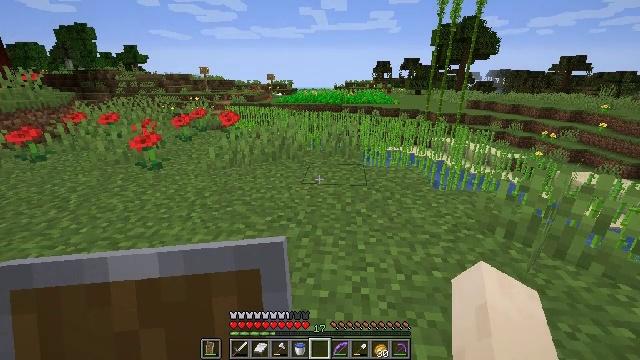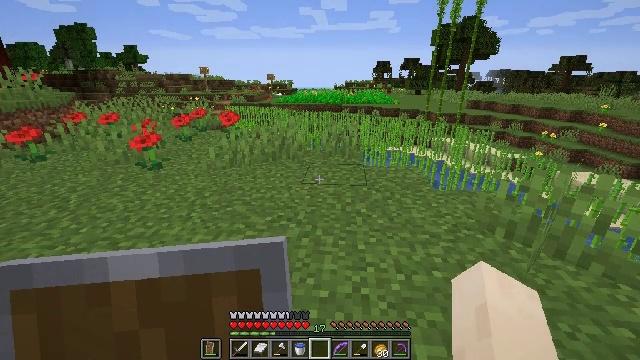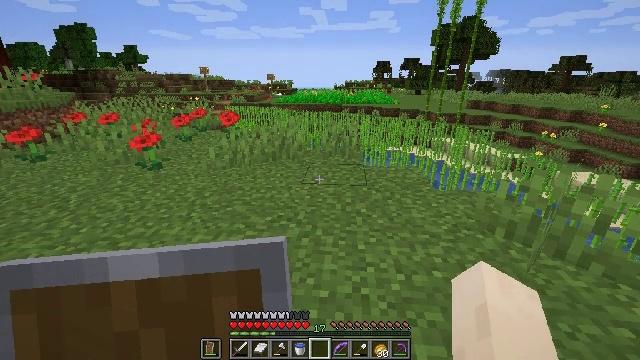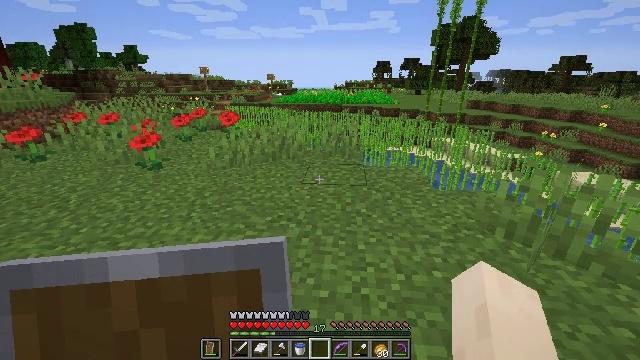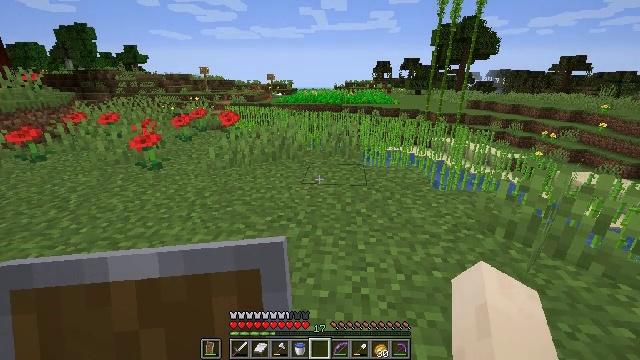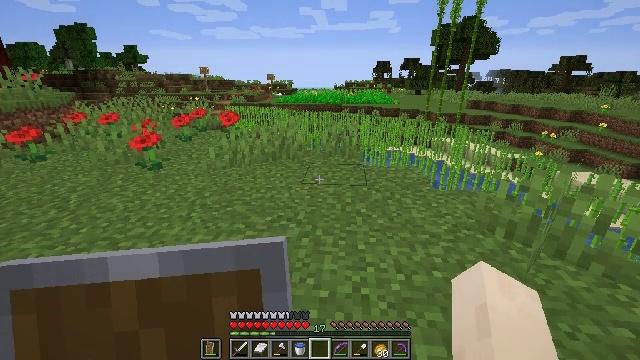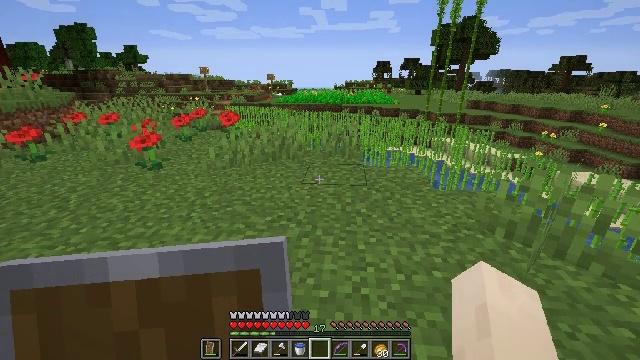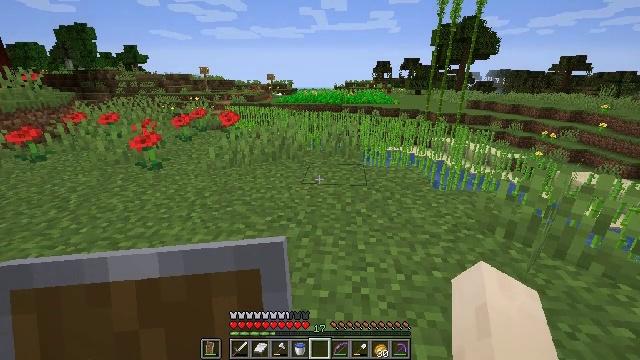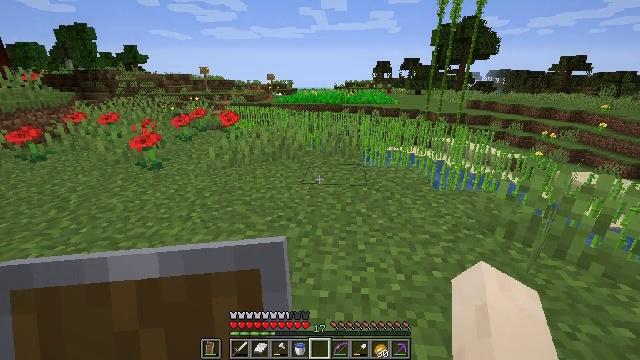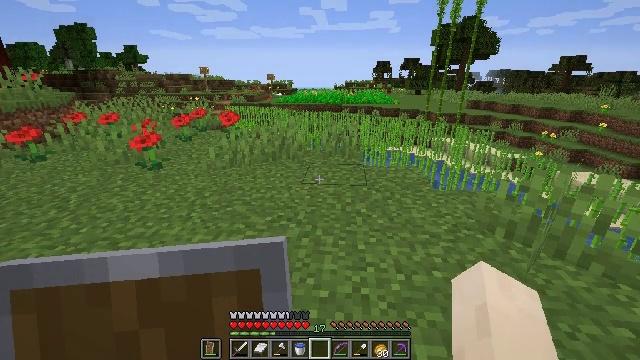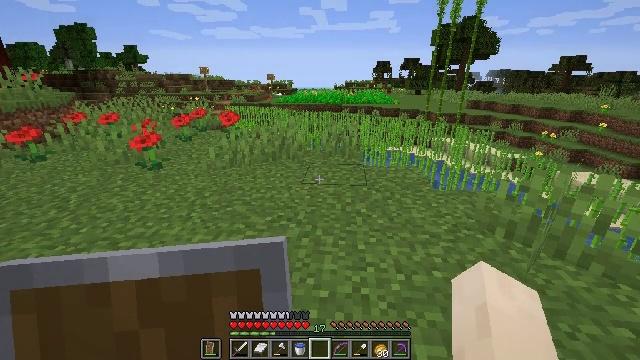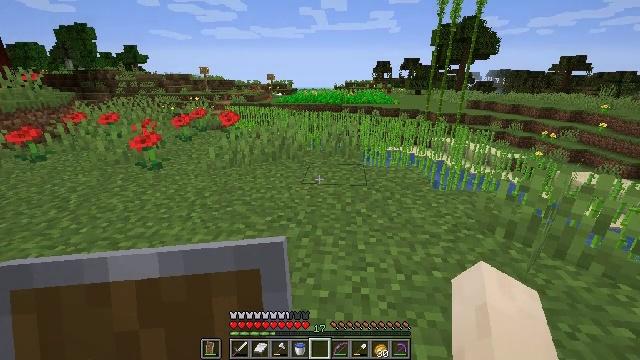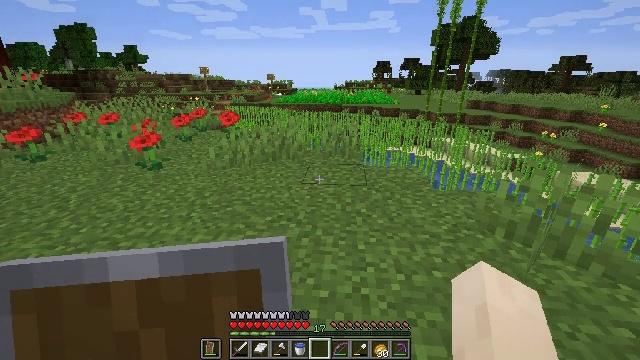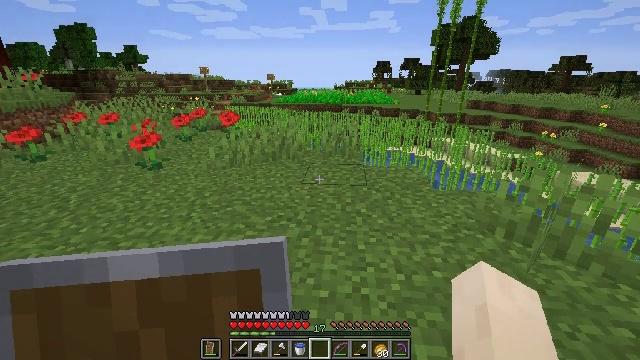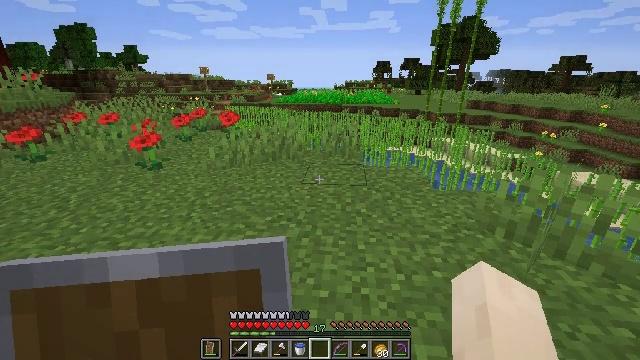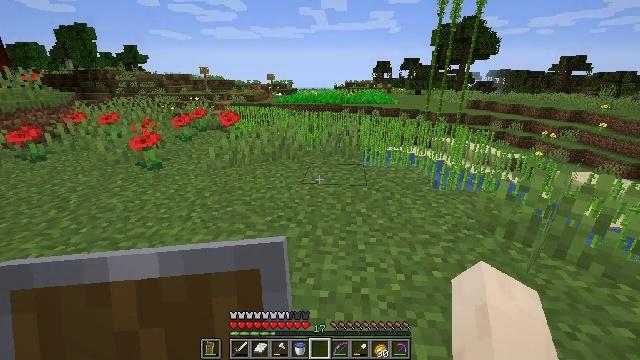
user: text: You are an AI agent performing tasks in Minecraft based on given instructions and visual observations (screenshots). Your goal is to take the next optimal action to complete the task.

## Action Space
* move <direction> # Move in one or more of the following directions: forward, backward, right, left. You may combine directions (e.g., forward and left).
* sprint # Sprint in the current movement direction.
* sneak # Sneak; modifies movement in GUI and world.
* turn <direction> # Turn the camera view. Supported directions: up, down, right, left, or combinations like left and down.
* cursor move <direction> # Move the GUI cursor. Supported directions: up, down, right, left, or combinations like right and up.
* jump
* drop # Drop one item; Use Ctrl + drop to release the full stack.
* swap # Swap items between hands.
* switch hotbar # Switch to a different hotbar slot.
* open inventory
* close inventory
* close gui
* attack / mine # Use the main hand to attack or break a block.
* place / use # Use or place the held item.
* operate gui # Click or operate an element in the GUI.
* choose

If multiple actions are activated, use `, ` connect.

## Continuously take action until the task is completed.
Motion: motion action
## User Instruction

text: Gather sand from the desert.
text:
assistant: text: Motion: no_op
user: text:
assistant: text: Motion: no_op
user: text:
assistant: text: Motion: no_op
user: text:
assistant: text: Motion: no_op
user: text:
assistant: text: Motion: no_op
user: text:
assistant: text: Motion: no_op
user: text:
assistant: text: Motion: no_op
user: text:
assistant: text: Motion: no_op
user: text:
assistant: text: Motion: no_op
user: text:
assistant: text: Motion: no_op
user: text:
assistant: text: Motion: no_op
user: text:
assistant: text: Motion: no_op
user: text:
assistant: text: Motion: no_op
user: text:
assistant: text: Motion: no_op
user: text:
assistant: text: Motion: no_op
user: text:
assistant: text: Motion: no_op
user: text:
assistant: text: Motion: no_op
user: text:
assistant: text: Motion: no_op
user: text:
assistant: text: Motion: no_op
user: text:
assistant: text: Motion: turn left
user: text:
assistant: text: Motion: move forward, turn left and up
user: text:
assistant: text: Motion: move forward, turn left
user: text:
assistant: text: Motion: move forward, turn left
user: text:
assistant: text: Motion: move forward, turn left
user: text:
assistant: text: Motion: move forward, turn left
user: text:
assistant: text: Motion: move forward, turn left
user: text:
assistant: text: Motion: move forward, turn left
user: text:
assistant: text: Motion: move forward, turn left
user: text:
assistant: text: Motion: move forward, turn left
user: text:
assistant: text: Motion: move forward and move right, turn left